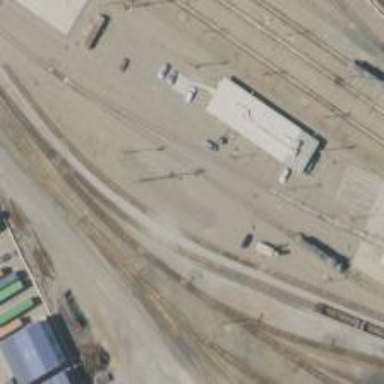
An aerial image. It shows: Railway yard used for servicing trains.